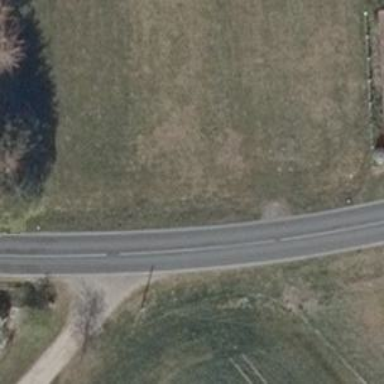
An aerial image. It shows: Secondary road with asphalt surface.